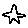
Label: star